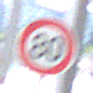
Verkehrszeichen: Geschwindigkeit80
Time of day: MorningAfternoon
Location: Outdoor (Urban)
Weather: PartlyCloudy
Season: NotSpecified
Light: Natural